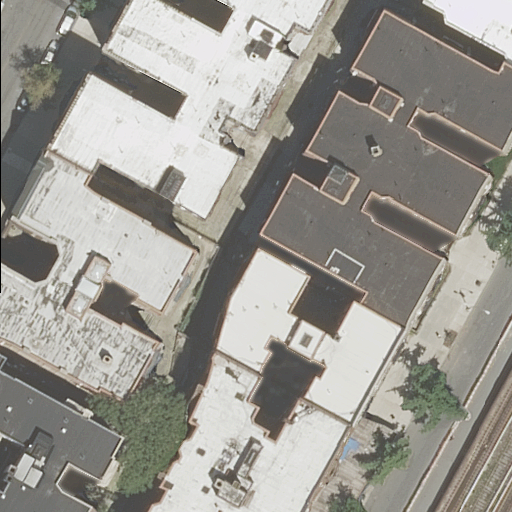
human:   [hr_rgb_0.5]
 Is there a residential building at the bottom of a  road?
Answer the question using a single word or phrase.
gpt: yes

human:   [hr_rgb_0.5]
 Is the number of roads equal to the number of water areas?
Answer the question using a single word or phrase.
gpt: no

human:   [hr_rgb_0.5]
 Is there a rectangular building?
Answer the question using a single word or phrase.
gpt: yes

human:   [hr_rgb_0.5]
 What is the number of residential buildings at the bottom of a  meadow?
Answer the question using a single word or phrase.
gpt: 0

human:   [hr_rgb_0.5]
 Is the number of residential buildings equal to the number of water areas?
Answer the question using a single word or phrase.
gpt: no

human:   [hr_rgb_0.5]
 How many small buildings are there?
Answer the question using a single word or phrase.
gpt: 1

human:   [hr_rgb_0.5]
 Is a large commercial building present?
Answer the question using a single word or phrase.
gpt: no

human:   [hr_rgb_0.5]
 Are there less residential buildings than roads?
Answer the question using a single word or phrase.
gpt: no

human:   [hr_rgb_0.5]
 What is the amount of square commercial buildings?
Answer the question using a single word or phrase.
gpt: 0

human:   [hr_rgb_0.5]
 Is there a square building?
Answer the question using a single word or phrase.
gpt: no

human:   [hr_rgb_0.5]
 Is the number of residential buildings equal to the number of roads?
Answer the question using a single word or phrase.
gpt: no

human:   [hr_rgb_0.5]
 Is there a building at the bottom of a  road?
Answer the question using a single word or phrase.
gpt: yes

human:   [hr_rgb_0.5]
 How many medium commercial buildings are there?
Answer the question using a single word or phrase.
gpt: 0

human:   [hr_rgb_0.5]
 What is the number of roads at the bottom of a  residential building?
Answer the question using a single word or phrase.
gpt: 1

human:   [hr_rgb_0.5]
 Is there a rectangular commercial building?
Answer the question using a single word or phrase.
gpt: no

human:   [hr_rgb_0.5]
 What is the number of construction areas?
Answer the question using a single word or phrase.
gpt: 0

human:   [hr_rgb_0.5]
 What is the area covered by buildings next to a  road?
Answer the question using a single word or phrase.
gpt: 4142m2

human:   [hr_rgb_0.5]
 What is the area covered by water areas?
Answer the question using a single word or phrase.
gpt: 0m2

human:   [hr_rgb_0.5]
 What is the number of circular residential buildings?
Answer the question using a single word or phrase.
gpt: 0

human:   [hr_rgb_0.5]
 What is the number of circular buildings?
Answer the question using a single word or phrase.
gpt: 0

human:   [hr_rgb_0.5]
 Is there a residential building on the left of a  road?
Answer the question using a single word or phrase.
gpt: yes

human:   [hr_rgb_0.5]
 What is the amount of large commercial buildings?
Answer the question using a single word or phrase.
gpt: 0

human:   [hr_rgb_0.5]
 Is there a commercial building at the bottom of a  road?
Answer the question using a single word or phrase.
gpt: no

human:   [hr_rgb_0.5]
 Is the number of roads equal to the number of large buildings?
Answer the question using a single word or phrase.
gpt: no

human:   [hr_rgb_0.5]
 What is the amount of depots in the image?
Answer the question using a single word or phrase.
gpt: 0

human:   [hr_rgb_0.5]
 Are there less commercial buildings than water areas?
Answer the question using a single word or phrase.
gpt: no

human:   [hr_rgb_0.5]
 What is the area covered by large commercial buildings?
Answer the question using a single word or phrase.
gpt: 0m2

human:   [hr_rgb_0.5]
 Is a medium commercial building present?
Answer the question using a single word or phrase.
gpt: no

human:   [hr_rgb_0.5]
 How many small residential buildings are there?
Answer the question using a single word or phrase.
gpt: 1

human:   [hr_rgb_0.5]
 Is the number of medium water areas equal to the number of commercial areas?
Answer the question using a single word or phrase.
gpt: yes

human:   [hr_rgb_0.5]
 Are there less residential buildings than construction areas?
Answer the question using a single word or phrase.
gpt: no

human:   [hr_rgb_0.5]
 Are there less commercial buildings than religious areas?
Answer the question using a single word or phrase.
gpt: no

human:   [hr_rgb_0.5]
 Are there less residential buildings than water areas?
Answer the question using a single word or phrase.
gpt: no

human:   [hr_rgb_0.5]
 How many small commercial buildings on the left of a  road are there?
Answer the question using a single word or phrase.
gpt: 0

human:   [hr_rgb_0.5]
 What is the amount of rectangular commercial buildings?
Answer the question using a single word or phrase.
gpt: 0

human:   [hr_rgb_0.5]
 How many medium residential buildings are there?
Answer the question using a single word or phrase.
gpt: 2